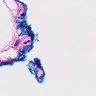
Metastatic tissue present: no